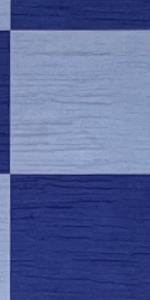
Label: Empty